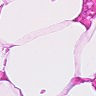
Metastatic tissue present: no